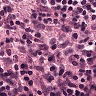
Metastatic tissue present: no